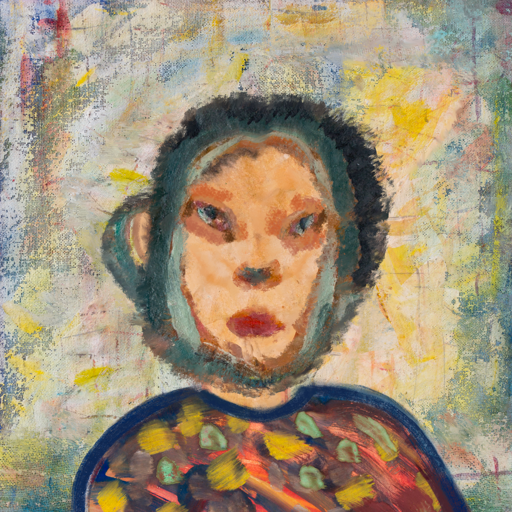
Background: Irani, Head And Neck Front: Childish, Face Front: Boggyland, Bust: Mother_And_Son_Mother, Hair Front: Boggyland, Head Accessory: Blank, Second Necklace: Blank, Necklace: Blank, Baby: Blank